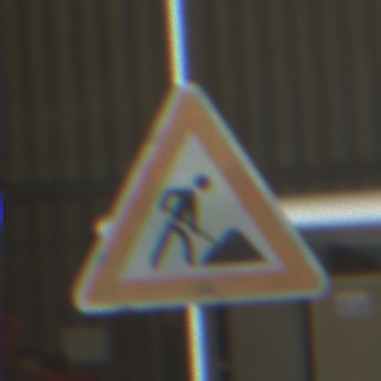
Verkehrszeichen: Arbeitsstelle
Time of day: Midday
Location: Indoor (Urban)
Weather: NotSpecified
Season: NotSpecified
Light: Natural